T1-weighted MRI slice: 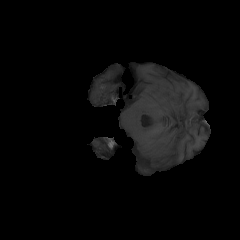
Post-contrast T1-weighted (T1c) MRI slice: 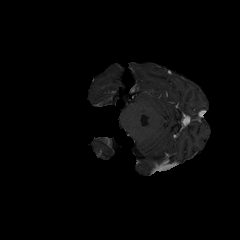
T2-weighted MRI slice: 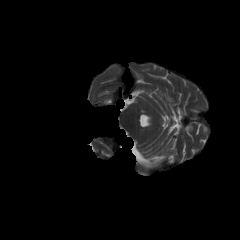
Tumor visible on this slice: no